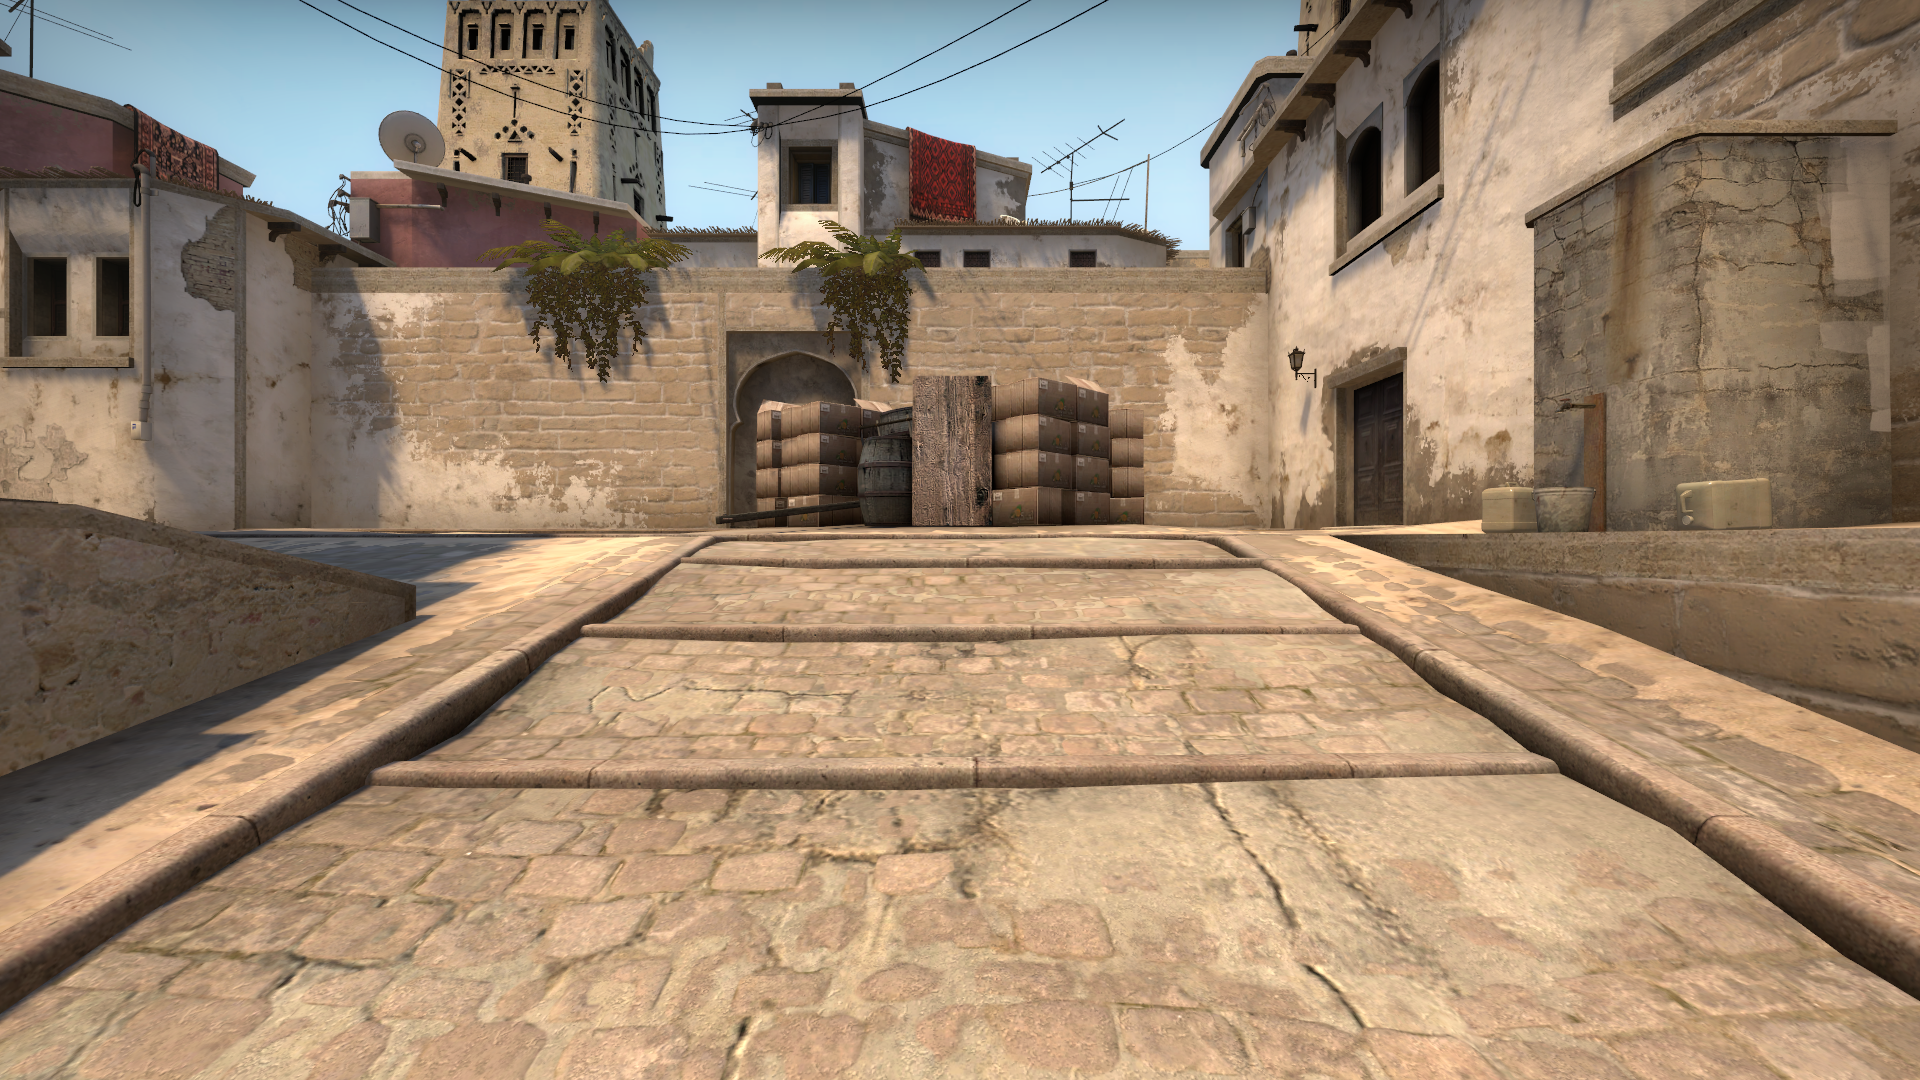
Map: de_mirage